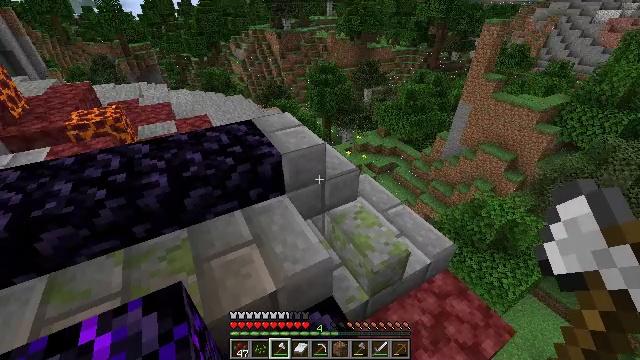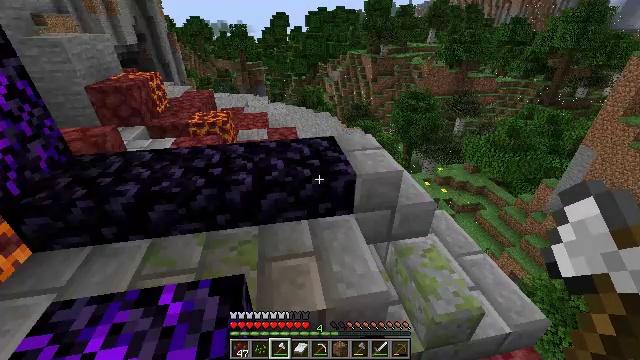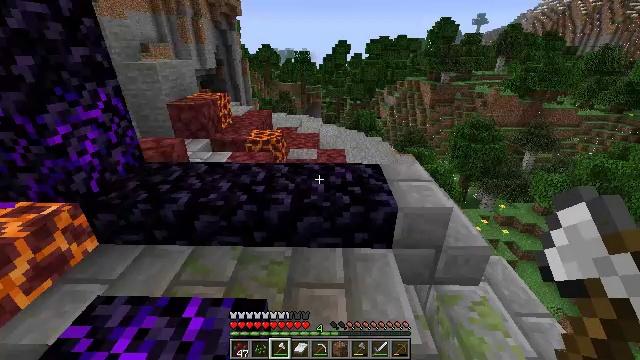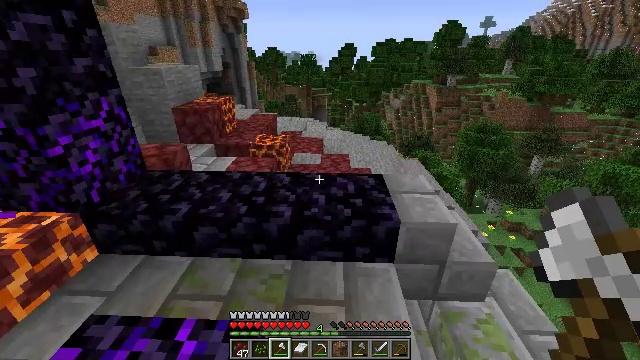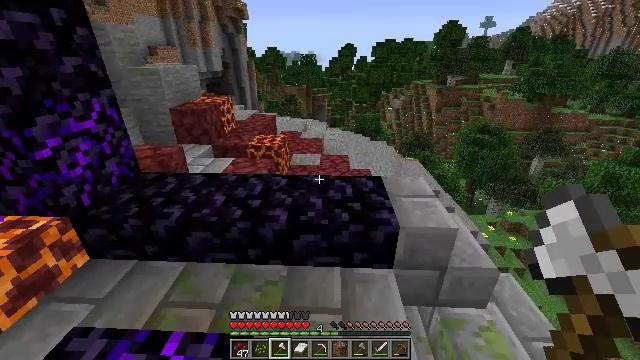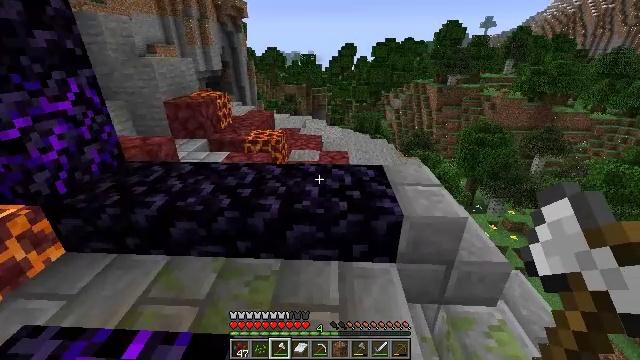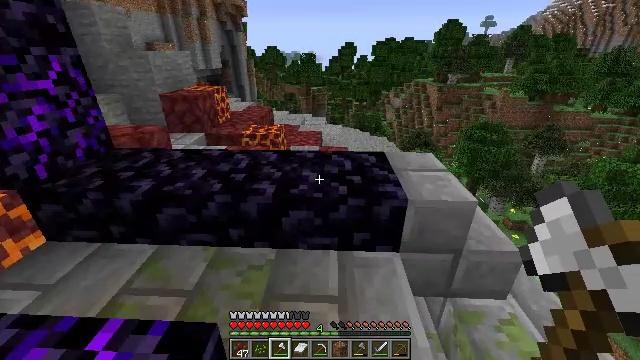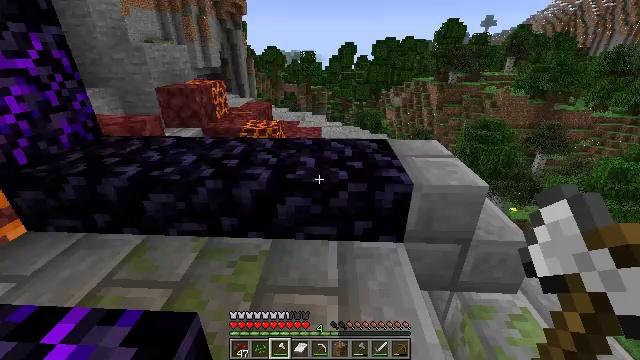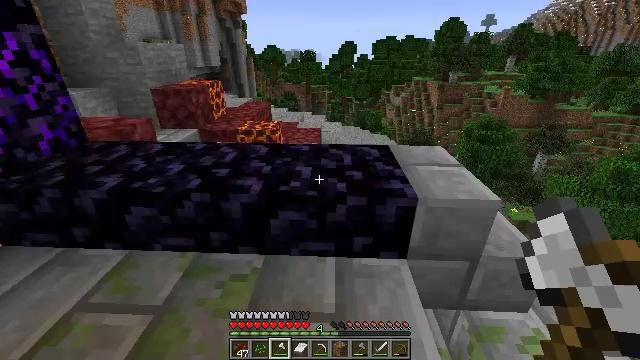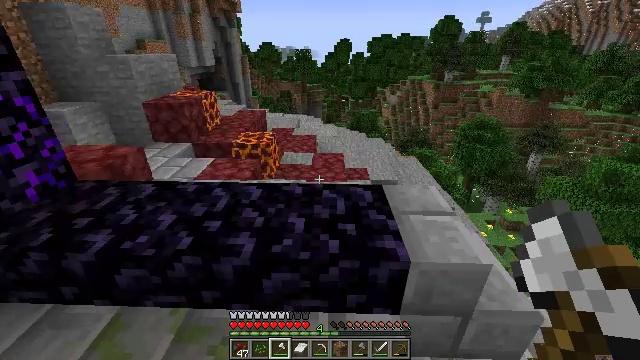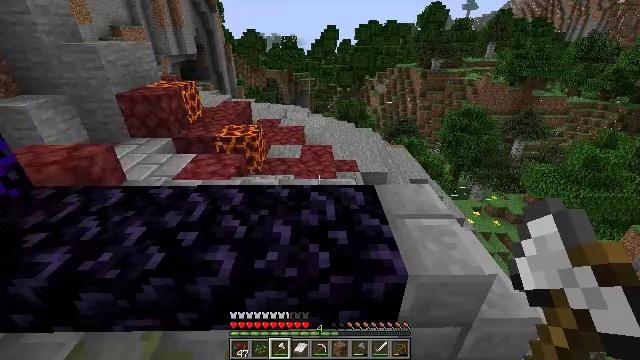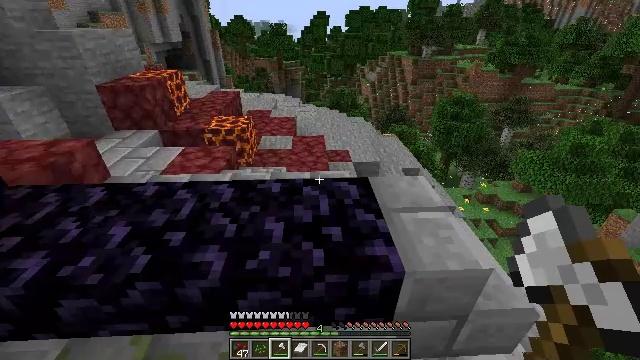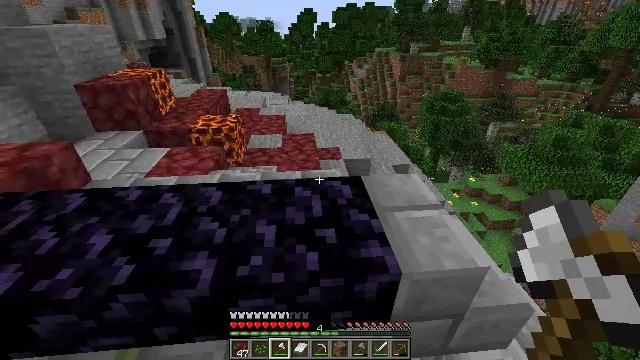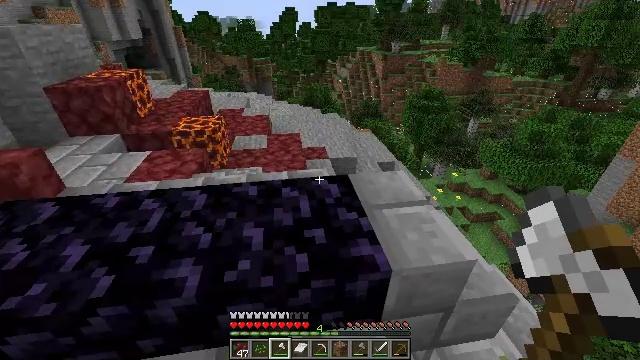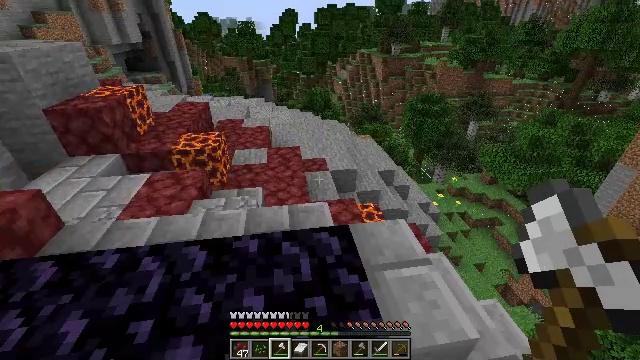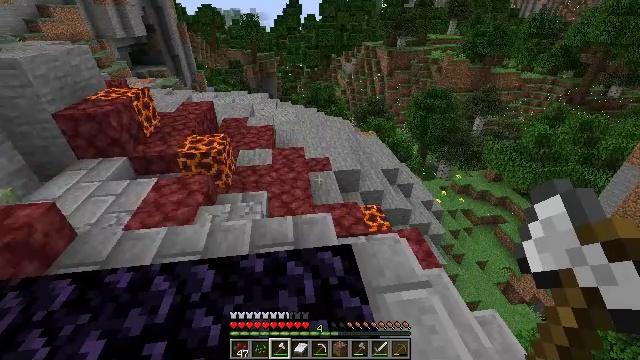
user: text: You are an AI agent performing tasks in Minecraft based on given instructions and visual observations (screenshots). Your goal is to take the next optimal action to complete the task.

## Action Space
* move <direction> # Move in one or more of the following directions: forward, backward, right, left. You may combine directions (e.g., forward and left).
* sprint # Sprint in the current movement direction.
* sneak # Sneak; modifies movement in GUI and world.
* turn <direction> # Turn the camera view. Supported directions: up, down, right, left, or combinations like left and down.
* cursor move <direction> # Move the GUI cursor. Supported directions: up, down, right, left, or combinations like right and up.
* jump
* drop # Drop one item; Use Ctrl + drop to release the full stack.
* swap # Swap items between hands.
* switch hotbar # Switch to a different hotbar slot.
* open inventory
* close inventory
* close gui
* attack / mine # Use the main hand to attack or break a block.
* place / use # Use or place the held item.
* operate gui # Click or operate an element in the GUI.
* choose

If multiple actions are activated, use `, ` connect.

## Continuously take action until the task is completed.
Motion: motion action
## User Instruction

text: Collect the grass block using a shovel.
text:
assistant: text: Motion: move forward and move right, sneak, turn left and up
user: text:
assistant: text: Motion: move forward and move right, turn left and up
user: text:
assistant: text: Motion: move forward, turn left
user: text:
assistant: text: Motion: move forward
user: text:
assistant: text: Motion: move forward
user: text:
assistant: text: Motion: move forward
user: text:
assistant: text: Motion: move forward
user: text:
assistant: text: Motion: move forward
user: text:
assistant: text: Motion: move forward
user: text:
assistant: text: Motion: turn right and down
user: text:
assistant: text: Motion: turn right and down
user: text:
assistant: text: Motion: turn right
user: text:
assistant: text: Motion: move forward, turn right
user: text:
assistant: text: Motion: move forward, jump
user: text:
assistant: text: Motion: move forward, turn down, jump
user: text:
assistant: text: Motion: move forward, turn left and down, jump
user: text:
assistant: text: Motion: move forward, turn left and down, jump
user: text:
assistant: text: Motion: move forward, turn left, jump
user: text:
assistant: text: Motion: move forward, turn left
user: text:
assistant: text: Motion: turn left
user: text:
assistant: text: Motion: turn left and down
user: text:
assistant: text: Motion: turn right
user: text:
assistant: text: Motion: turn right
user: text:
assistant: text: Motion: no_op
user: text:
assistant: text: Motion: no_op
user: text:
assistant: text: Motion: sneak
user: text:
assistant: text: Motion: sneak, turn right and down
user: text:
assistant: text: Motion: sneak, turn right and down
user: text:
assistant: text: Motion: move right, sneak, turn right and down
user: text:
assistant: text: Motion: move right, sneak, turn down